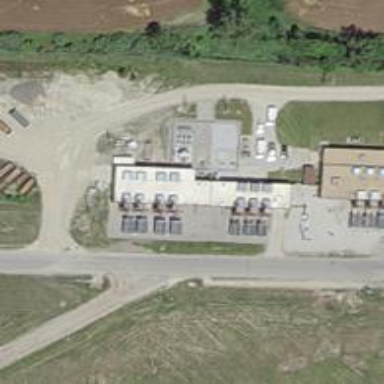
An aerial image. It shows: Generator for power supply.